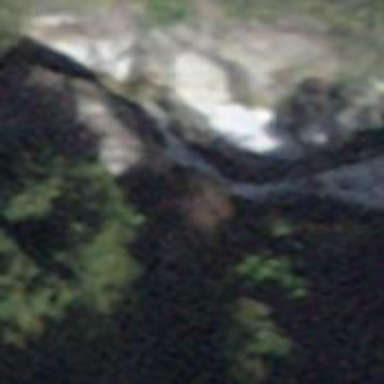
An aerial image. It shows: Beautiful waterfall.